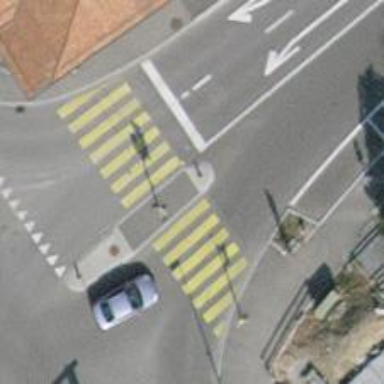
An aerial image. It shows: Crossing with traffic signals and central island.